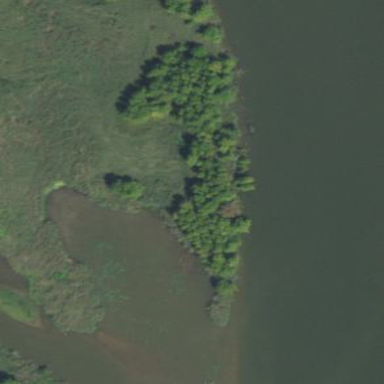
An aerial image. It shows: Islet.